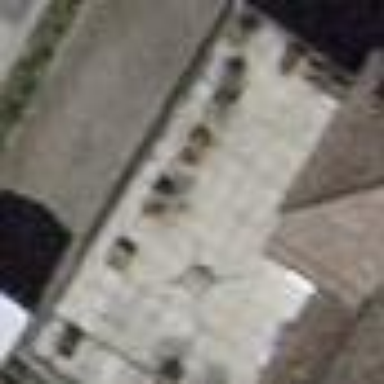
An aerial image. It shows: View of roof of building.